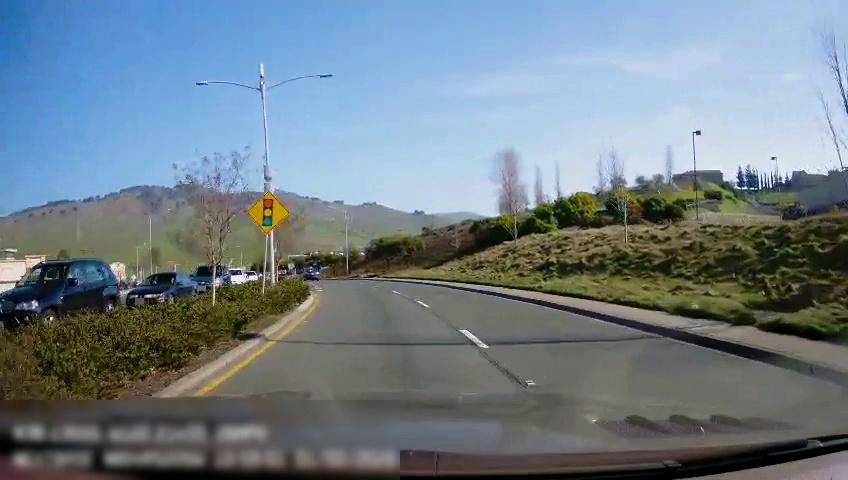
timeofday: Day
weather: Sunny
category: Drivable Space
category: Vehicles | Car
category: Vehicles | Car
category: Vehicles | SUV
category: Vehicles | Car
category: Vehicles | SUV
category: Vehicles | Car
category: Lanes | Alternate Lane
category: Lanes | Alternate Lane
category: Lanes | Alternate Lane
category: Traffic | Signs